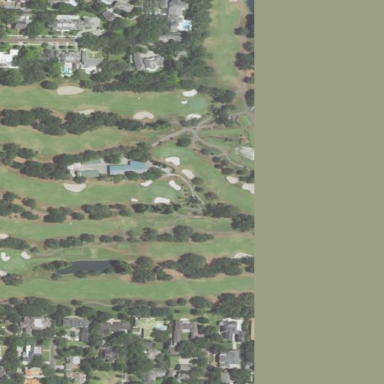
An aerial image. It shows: Golf course surrounded by greenery.